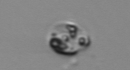
Label: Amoeba